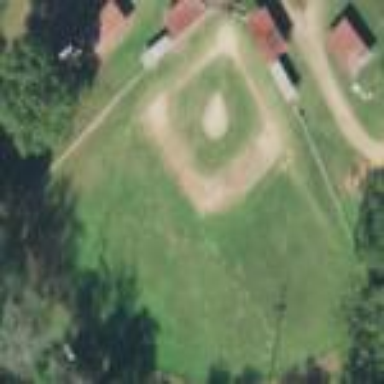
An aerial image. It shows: Baseball pitch for leisure and sports activities.